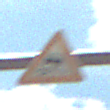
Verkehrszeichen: SchleuderOderRutschgefahr
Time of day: Midday
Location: Outdoor (Suburban)
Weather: PartlyCloudy
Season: NotSpecified
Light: Natural